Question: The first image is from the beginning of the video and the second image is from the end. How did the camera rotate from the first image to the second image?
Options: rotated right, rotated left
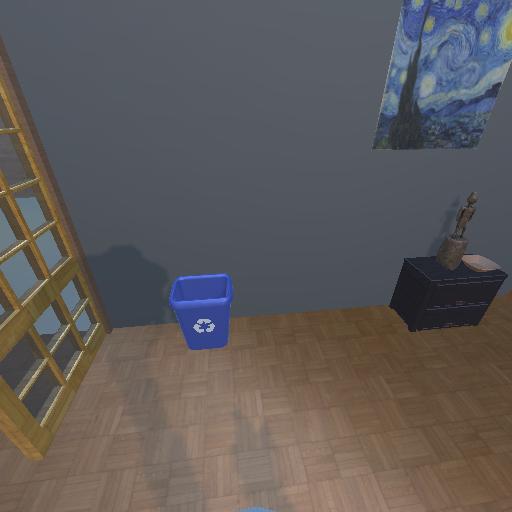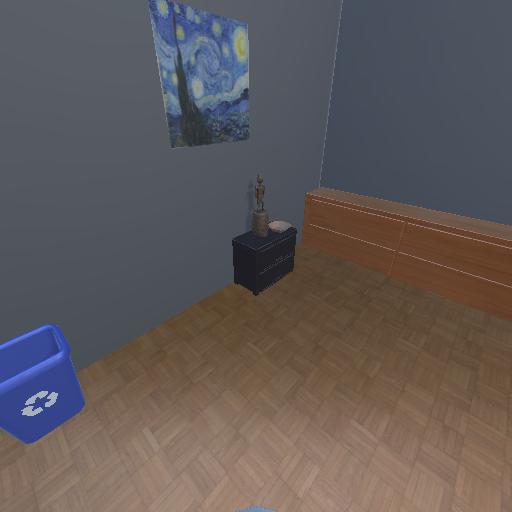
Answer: rotated right